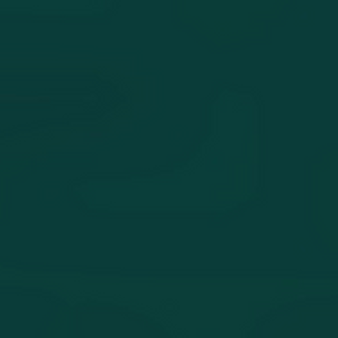
Label: other